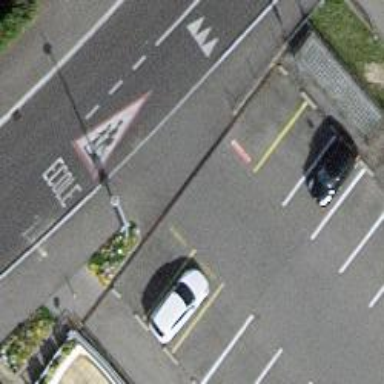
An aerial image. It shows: Asphalt sidewalk along the footway.